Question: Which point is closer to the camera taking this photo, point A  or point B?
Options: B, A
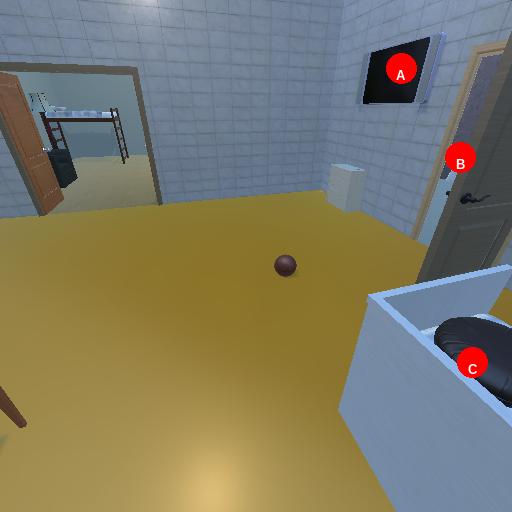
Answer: B